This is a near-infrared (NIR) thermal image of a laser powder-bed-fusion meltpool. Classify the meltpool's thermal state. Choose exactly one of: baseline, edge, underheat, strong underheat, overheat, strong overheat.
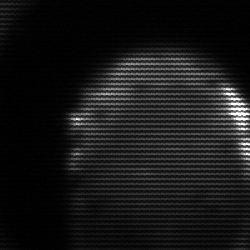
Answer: edge